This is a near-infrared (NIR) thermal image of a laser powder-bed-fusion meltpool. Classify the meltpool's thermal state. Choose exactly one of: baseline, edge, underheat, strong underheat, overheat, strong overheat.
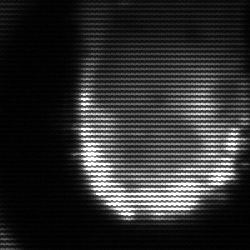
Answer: baseline